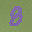
Label: 8